Aerial crown-view tile of a tropical tree (Barro Colorado Island, Panama), acquired 20241216:
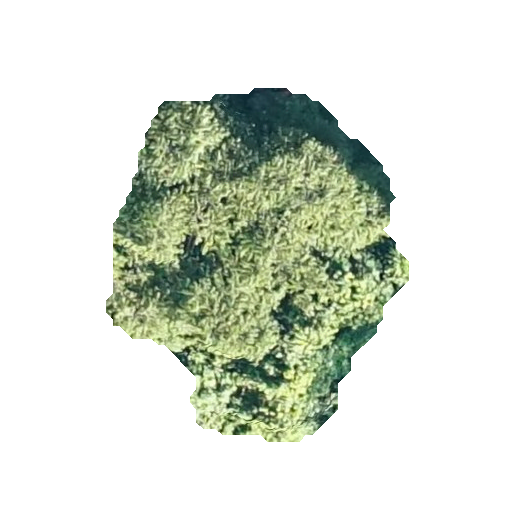
Species: Quararibea stenophylla
GBIF accepted scientific name: Quararibea stenophylla
Crown area: 108.782 m²